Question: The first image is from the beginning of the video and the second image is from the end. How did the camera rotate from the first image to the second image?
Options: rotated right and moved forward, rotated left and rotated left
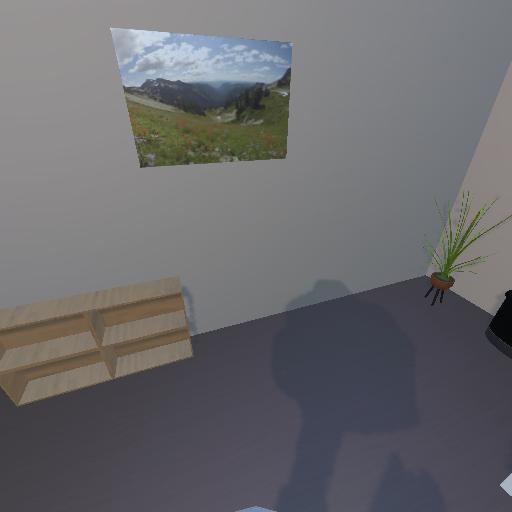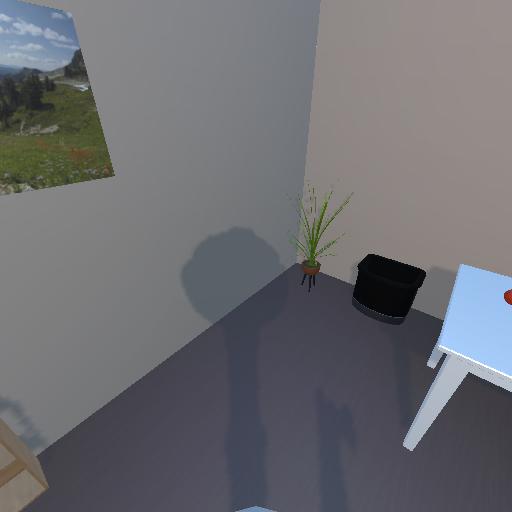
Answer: rotated right and moved forward